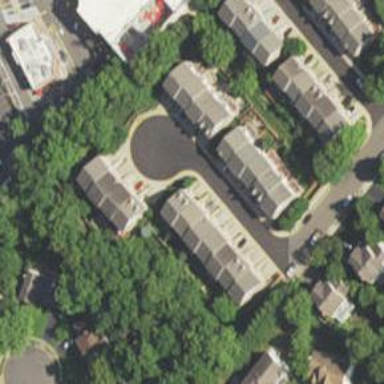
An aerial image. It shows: Terrace building.